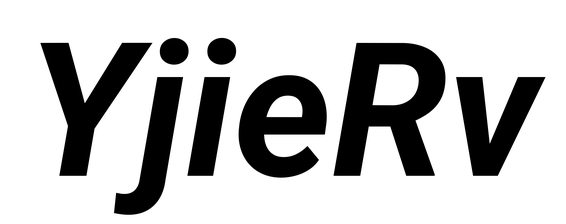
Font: Roboto-Italic_Bold_Italic